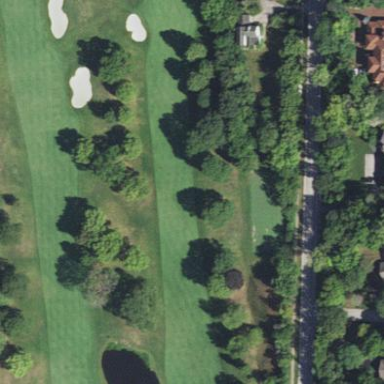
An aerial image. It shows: Well-maintained golf fairway within grassy area designated for the sport of golf.